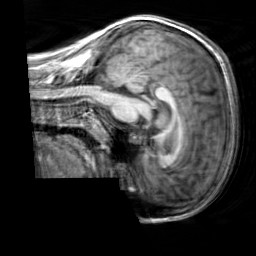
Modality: T1w
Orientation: sagittal
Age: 20
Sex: male
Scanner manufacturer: siemens
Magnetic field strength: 3 T
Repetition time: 2.3 s
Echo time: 0.00303 s